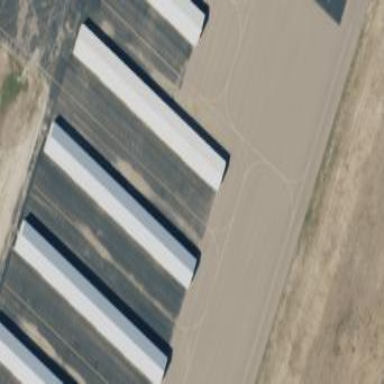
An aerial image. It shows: Hangar.